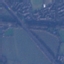
Land use / land cover class: Highway